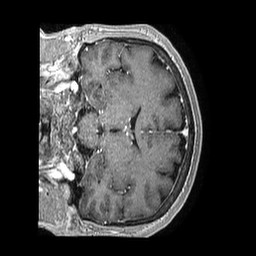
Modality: T1w
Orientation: coronal
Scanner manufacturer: philips
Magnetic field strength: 1.5 T
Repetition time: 0.007533 s
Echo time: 0.003425 s